I will show an image sequence of human cooking. I have annotated the images with numbered circles. Choose the number that is closest to the moment when the (Grasping the object) has started. You are a five-time world champion in this game. Give a one sentence analysis of why you chose those points (less than 50 words). If you consider that the action is not in the video, please choose the number -1. Provide your answer at the end in a json file of this format: {"points": []}
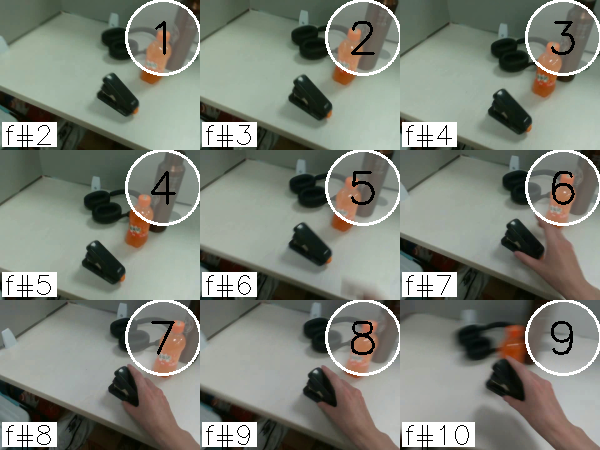
Frame 7 shows the clearest moment of hand-object contact.
{"points": [7]}